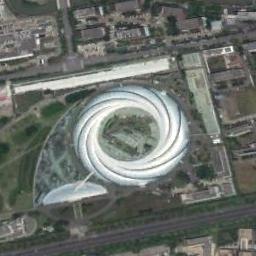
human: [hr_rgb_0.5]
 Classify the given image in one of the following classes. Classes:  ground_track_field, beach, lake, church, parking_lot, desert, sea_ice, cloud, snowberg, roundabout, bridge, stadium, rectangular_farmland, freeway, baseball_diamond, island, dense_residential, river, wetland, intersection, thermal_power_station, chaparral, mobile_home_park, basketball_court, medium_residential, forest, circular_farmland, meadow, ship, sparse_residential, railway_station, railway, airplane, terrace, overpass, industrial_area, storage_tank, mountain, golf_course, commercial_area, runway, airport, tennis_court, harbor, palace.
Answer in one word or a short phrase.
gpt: stadium